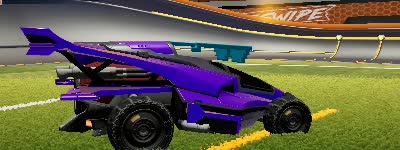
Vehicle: aftershock